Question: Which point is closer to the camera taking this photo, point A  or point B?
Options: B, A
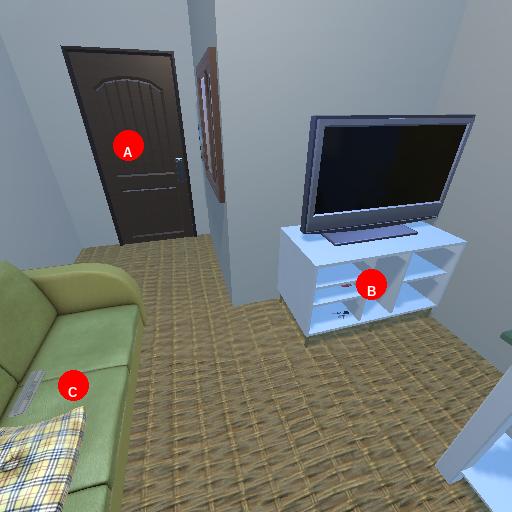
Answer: B